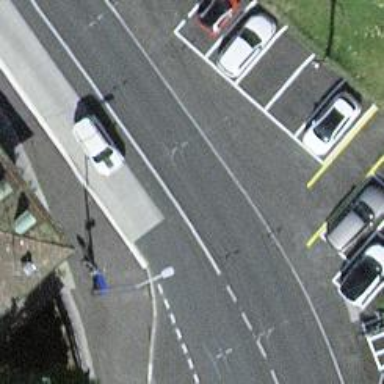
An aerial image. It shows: Trolleybus stop position for public transport.